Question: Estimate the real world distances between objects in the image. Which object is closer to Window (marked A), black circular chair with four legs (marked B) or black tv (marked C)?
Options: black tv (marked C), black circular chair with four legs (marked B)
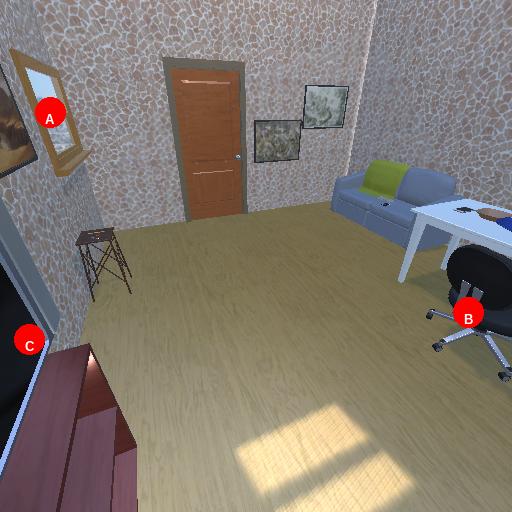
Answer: black tv (marked C)